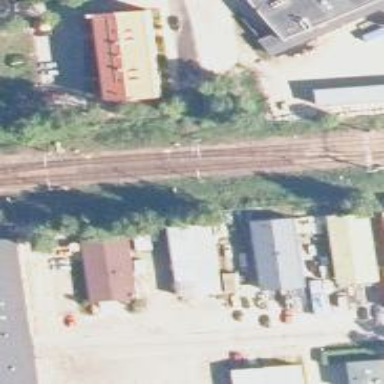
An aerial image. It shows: Rail siding with electrified contact lines.